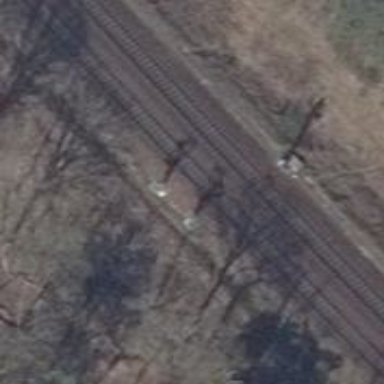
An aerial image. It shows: Railway signal.